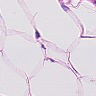
Metastatic tissue present: no